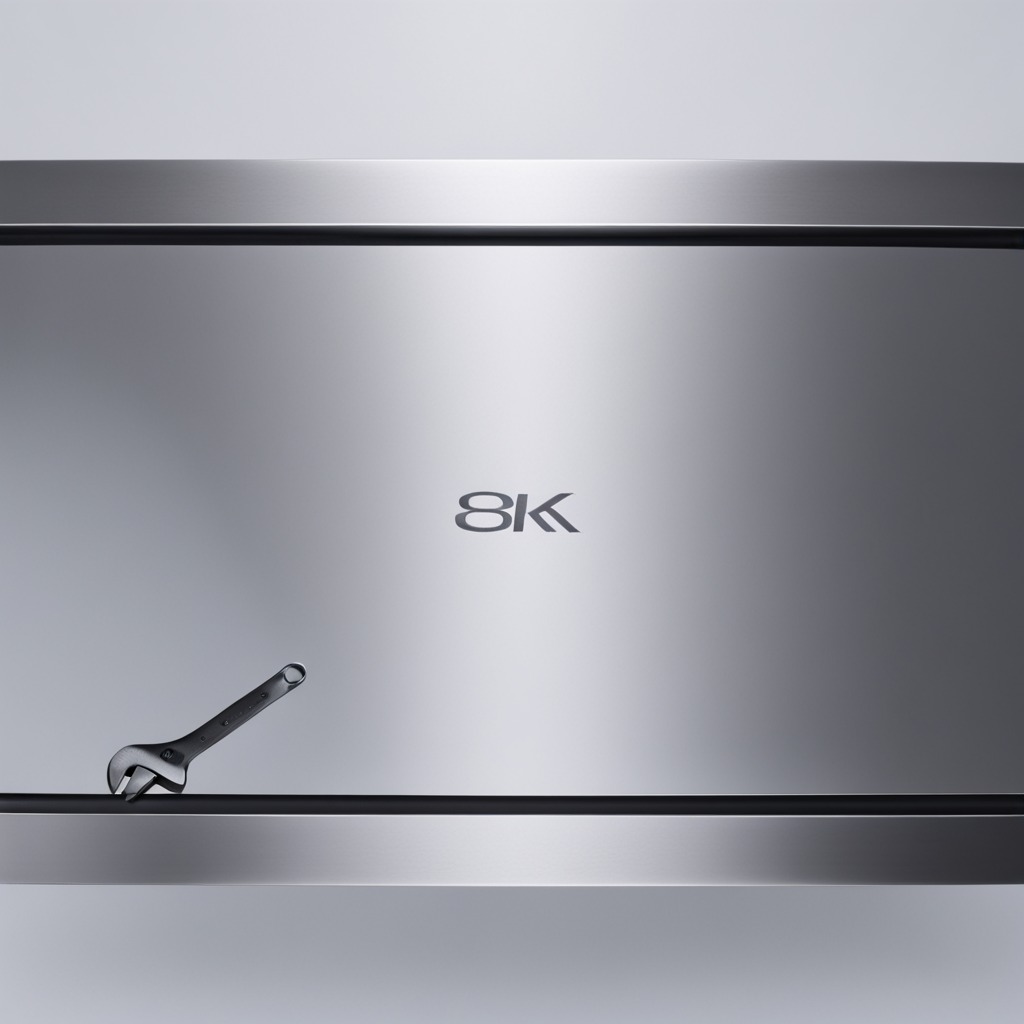
A wrench is lying on the stainless steel table in a high-end prototyping lab.